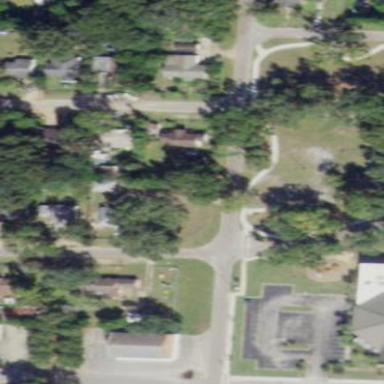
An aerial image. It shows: This residential area consists of single-family homes.